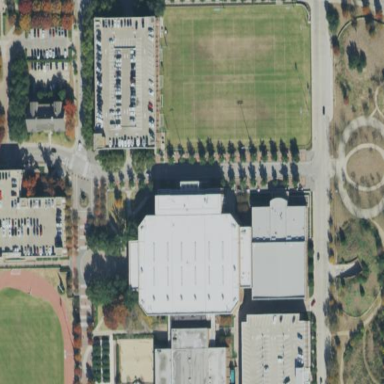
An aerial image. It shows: University building with stadium on the leisure land.